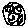
Label: moon